Question: this is something new to me. My html font renders differently in chrome and firefox even after using the reset.css. This is my url
<URL>
If you see in firefox the title being overlapped by the right hand side start balloon

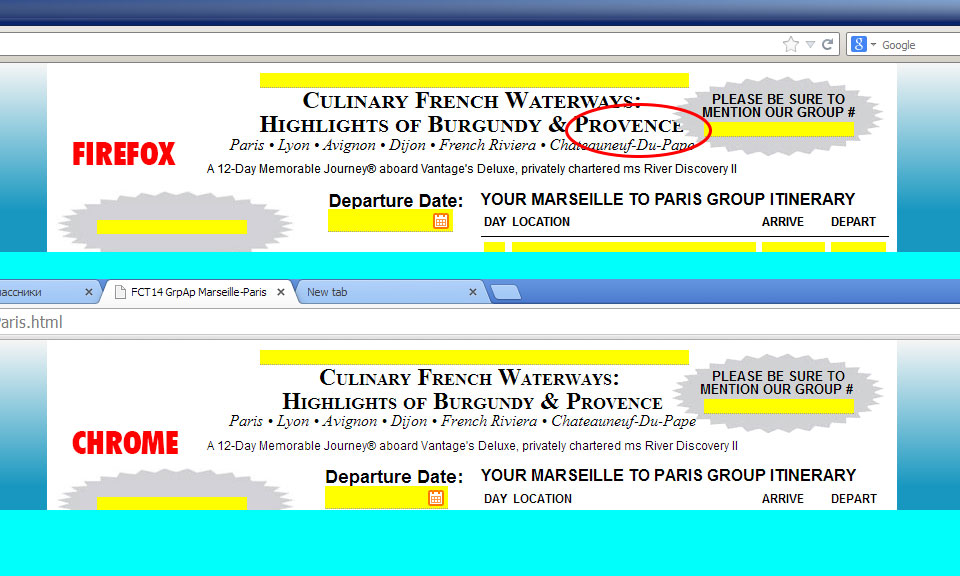
Answer: It's not kerning, it's differing implementations of 'font-variant: small-caps'.
Common default fonts used by browsers (or the Noto Serif font for that matter) do not contain genuine small caps, i.e. small cap glyphs designed by a typographer. Even if they did, current browsers are unable to use them to implement the CSS setting. Instead, they generate fake small caps by replacing a lowercase letter by the corresponding uppercase letter in reduced size. This is typographically all wrong - the stroke widths become too small, and uppercase letters thus differ in style from the fake small-caps (look bolder than they).
Apparently, browsers do the size reduction slightly differently.
You can work around this by removing 'small-caps' and doing the font reduction yourself, e.g. writing
'''
C<small>ULINARY</small> F<small>RENCH</small> W<small>ATERWAYS</small>
'''
and setting e.g.
'''
small { font-size: 70% }
'''
in CSS (tune the percentage to your liking). It will still be typographically awful, but at least as similar across browsers as you can get - provided that you either use Noto Serif as a downloadable font or put some widely available font(s) like Times New Roman before or in place of 'serif' in the list.